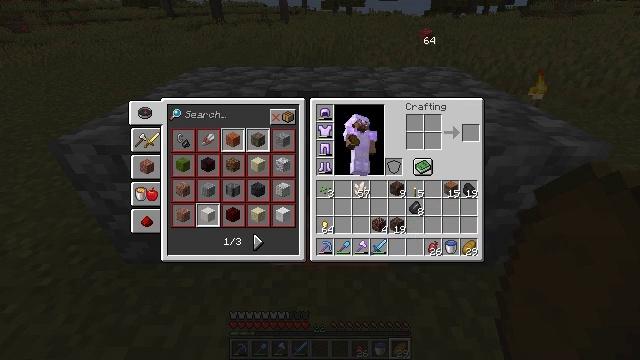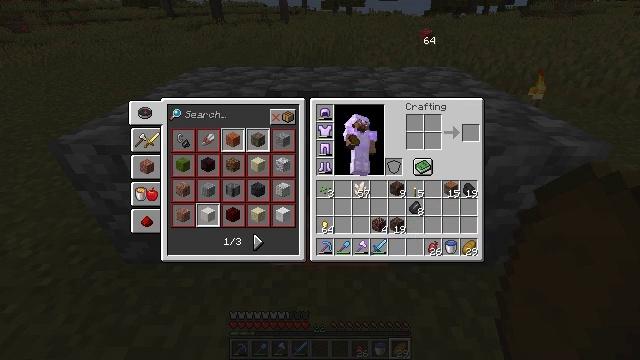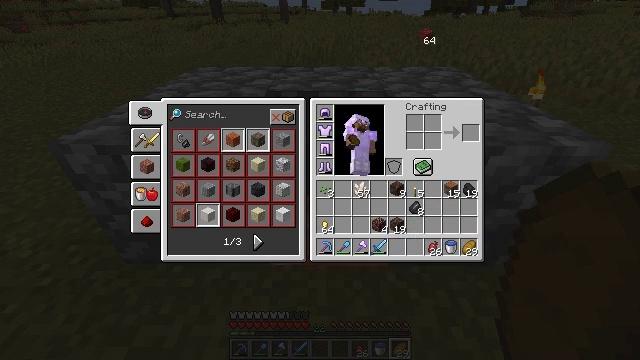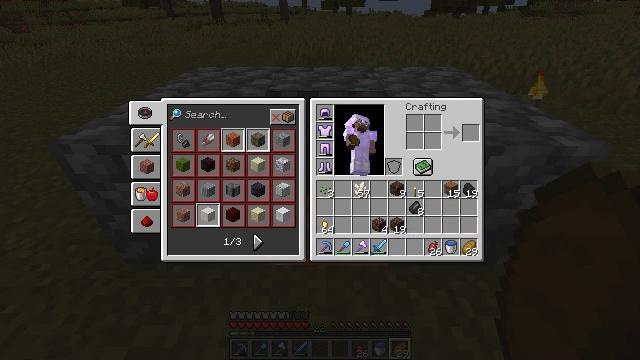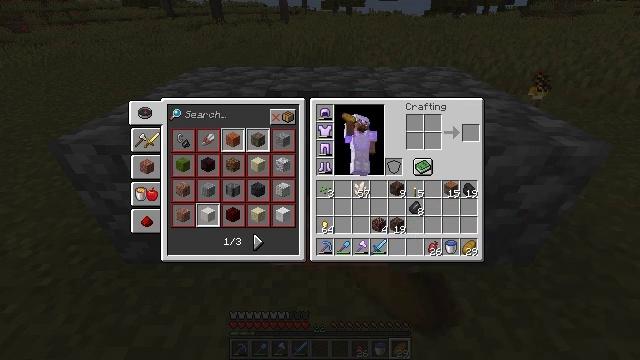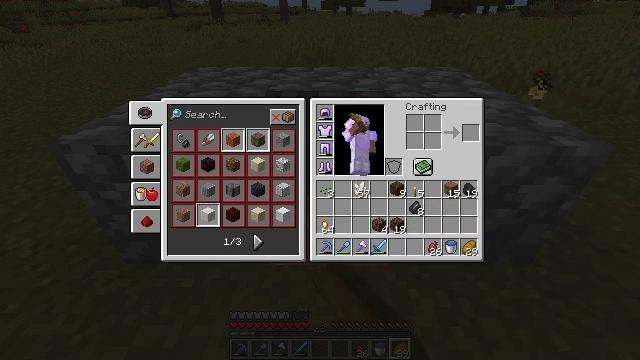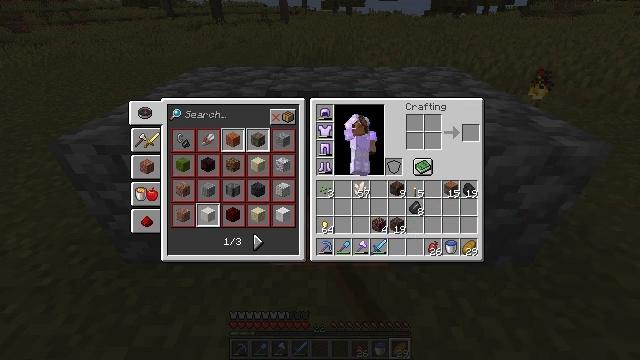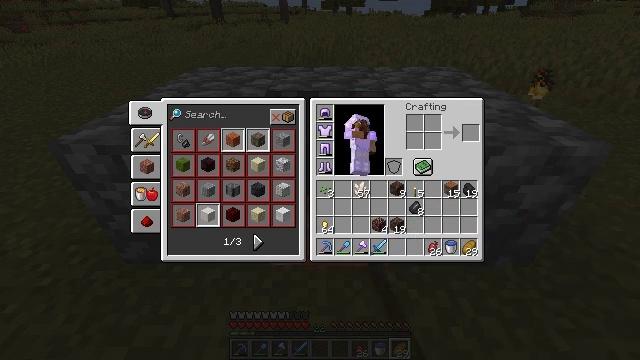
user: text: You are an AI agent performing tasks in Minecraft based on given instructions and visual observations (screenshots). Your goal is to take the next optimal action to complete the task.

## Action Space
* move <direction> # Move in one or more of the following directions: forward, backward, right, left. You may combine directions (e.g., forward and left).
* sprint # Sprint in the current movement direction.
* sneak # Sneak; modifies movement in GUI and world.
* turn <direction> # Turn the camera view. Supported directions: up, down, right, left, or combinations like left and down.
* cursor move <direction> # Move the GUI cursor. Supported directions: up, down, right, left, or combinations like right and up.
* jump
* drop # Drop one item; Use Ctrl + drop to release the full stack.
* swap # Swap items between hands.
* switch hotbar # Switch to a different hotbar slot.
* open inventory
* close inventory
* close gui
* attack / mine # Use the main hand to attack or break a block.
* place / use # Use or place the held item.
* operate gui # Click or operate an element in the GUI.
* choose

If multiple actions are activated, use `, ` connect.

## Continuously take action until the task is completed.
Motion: motion action
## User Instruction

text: Remove a netherrack from the inventory.
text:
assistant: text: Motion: operate gui
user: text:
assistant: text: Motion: operate gui
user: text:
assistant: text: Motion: no_op
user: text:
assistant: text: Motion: no_op
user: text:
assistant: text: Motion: no_op
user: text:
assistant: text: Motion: no_op
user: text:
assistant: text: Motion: no_op
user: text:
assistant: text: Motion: no_op